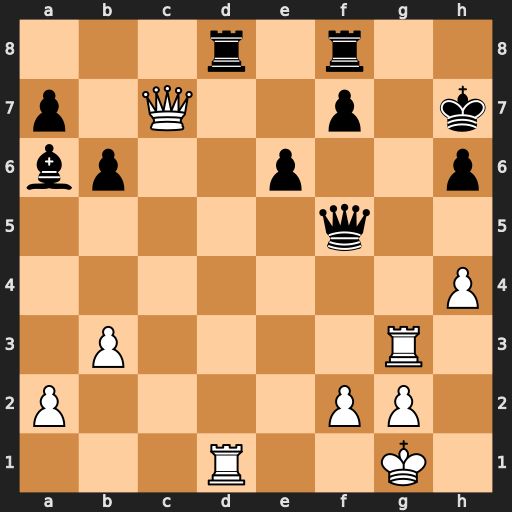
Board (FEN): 3r1r2/p1Q2p1k/bp2p2p/5q2/7P/1P4R1/P4PP1/3R2K1
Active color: w
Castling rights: -
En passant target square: -
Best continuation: Rxd8 Rxd8 Qxd8 Qb1+ Kh2